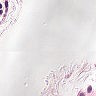
Metastatic tissue present: no